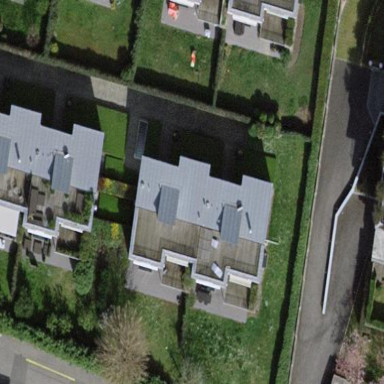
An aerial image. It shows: Garden enclosed by fence.